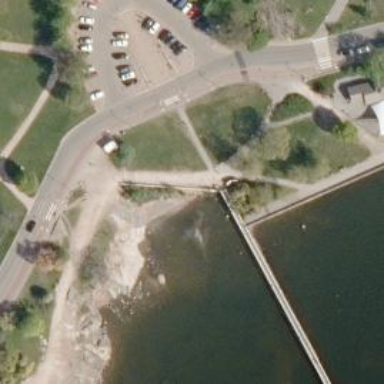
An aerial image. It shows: Ferry terminal.